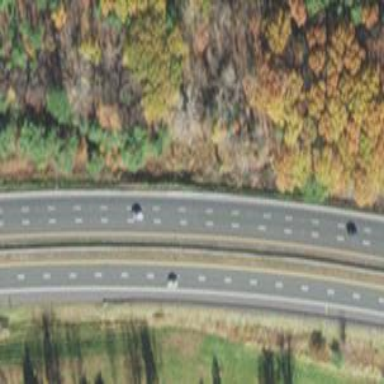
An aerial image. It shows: View of motorway.